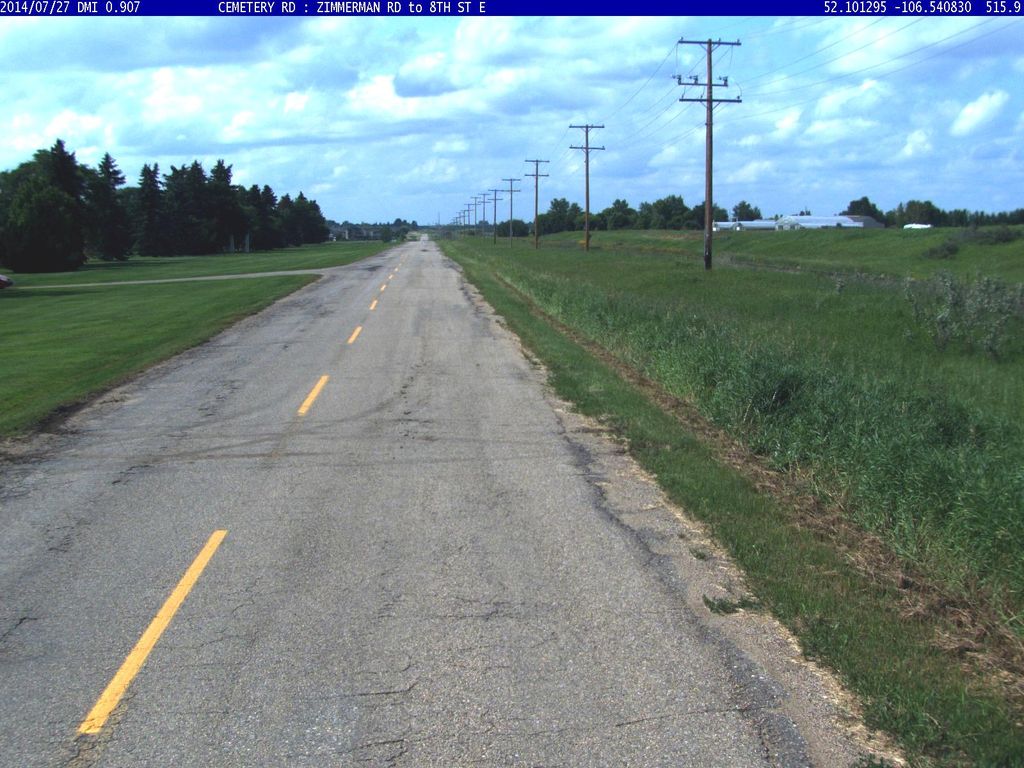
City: saskatoon